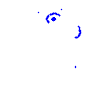
Particle: pion